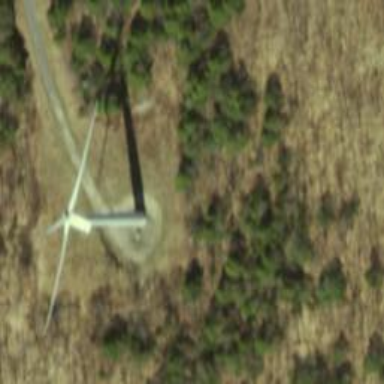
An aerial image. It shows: Wind generator powered by wind. The generator type is horizontal axis and it uses wind turbines.